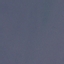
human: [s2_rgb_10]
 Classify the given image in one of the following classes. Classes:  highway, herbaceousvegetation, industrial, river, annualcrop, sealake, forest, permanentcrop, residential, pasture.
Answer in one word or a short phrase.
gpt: SeaLake